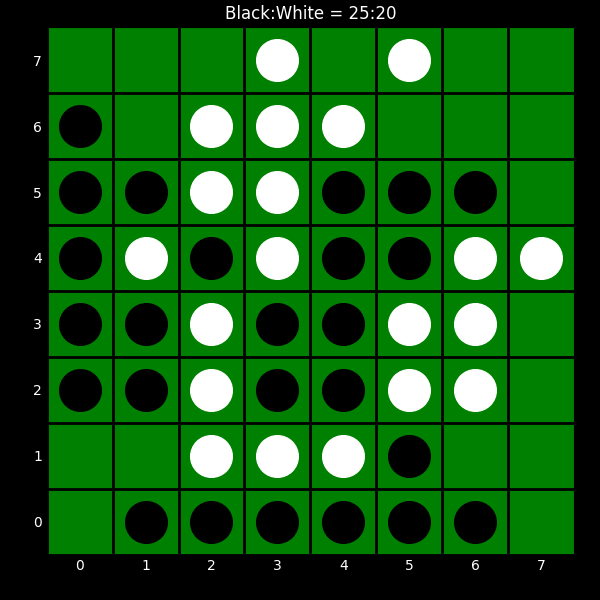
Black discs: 25
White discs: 20